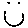
Label: smiley face